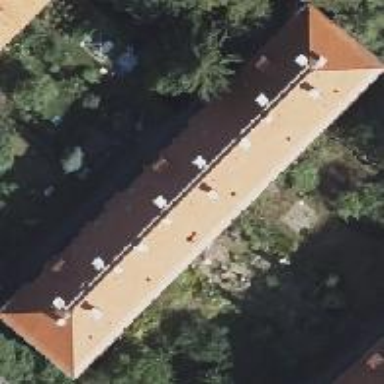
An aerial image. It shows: Apartment building with hipped roof.